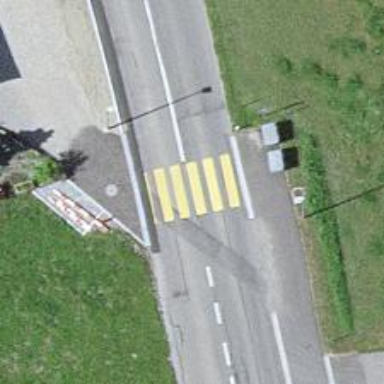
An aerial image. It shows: Marked road crossing.